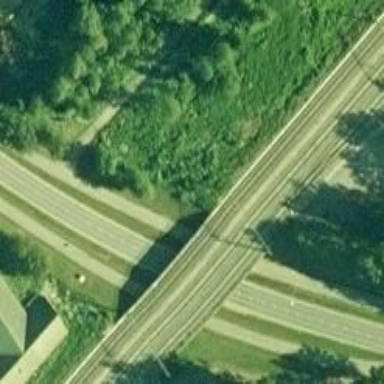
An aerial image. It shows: Railway bridge with electrified contact lines. This bridge is part of railway siding.